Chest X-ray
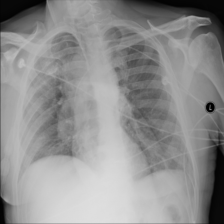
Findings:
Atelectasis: negative
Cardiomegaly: negative
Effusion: negative
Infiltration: negative
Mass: positive
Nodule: negative
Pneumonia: negative
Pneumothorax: negative
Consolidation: negative
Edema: negative
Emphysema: negative
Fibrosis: negative
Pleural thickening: negative
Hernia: negative